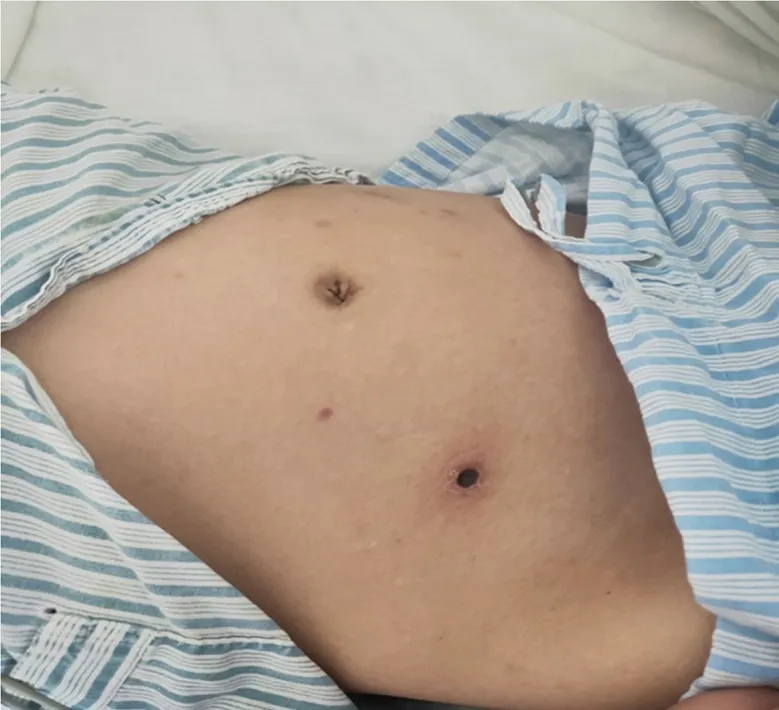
Scar from a tick bite on the patient's lower right abdomen.
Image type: medical_photograph (skin_photograph)